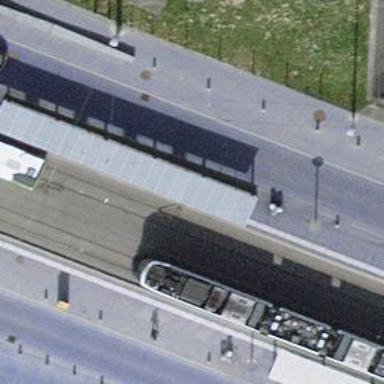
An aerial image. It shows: Tram stop for public transport.